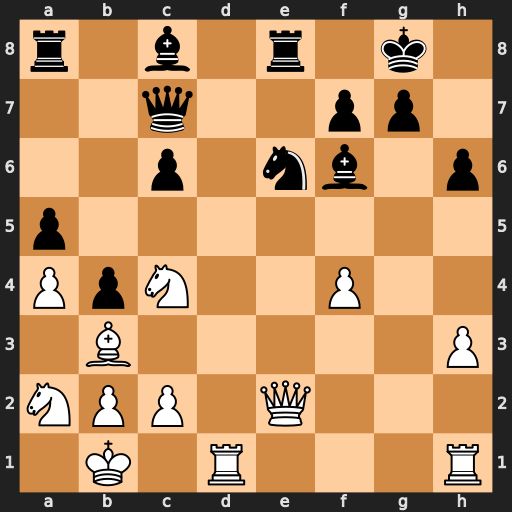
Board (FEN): r1b1r1k1/2q2pp1/2p1nb1p/p7/PpN2P2/1B5P/NPP1Q3/1K1R3R
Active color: w
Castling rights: -
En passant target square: -
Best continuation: f5 Re7 fxe6